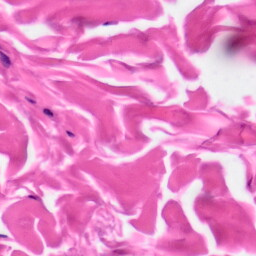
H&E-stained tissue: Skin